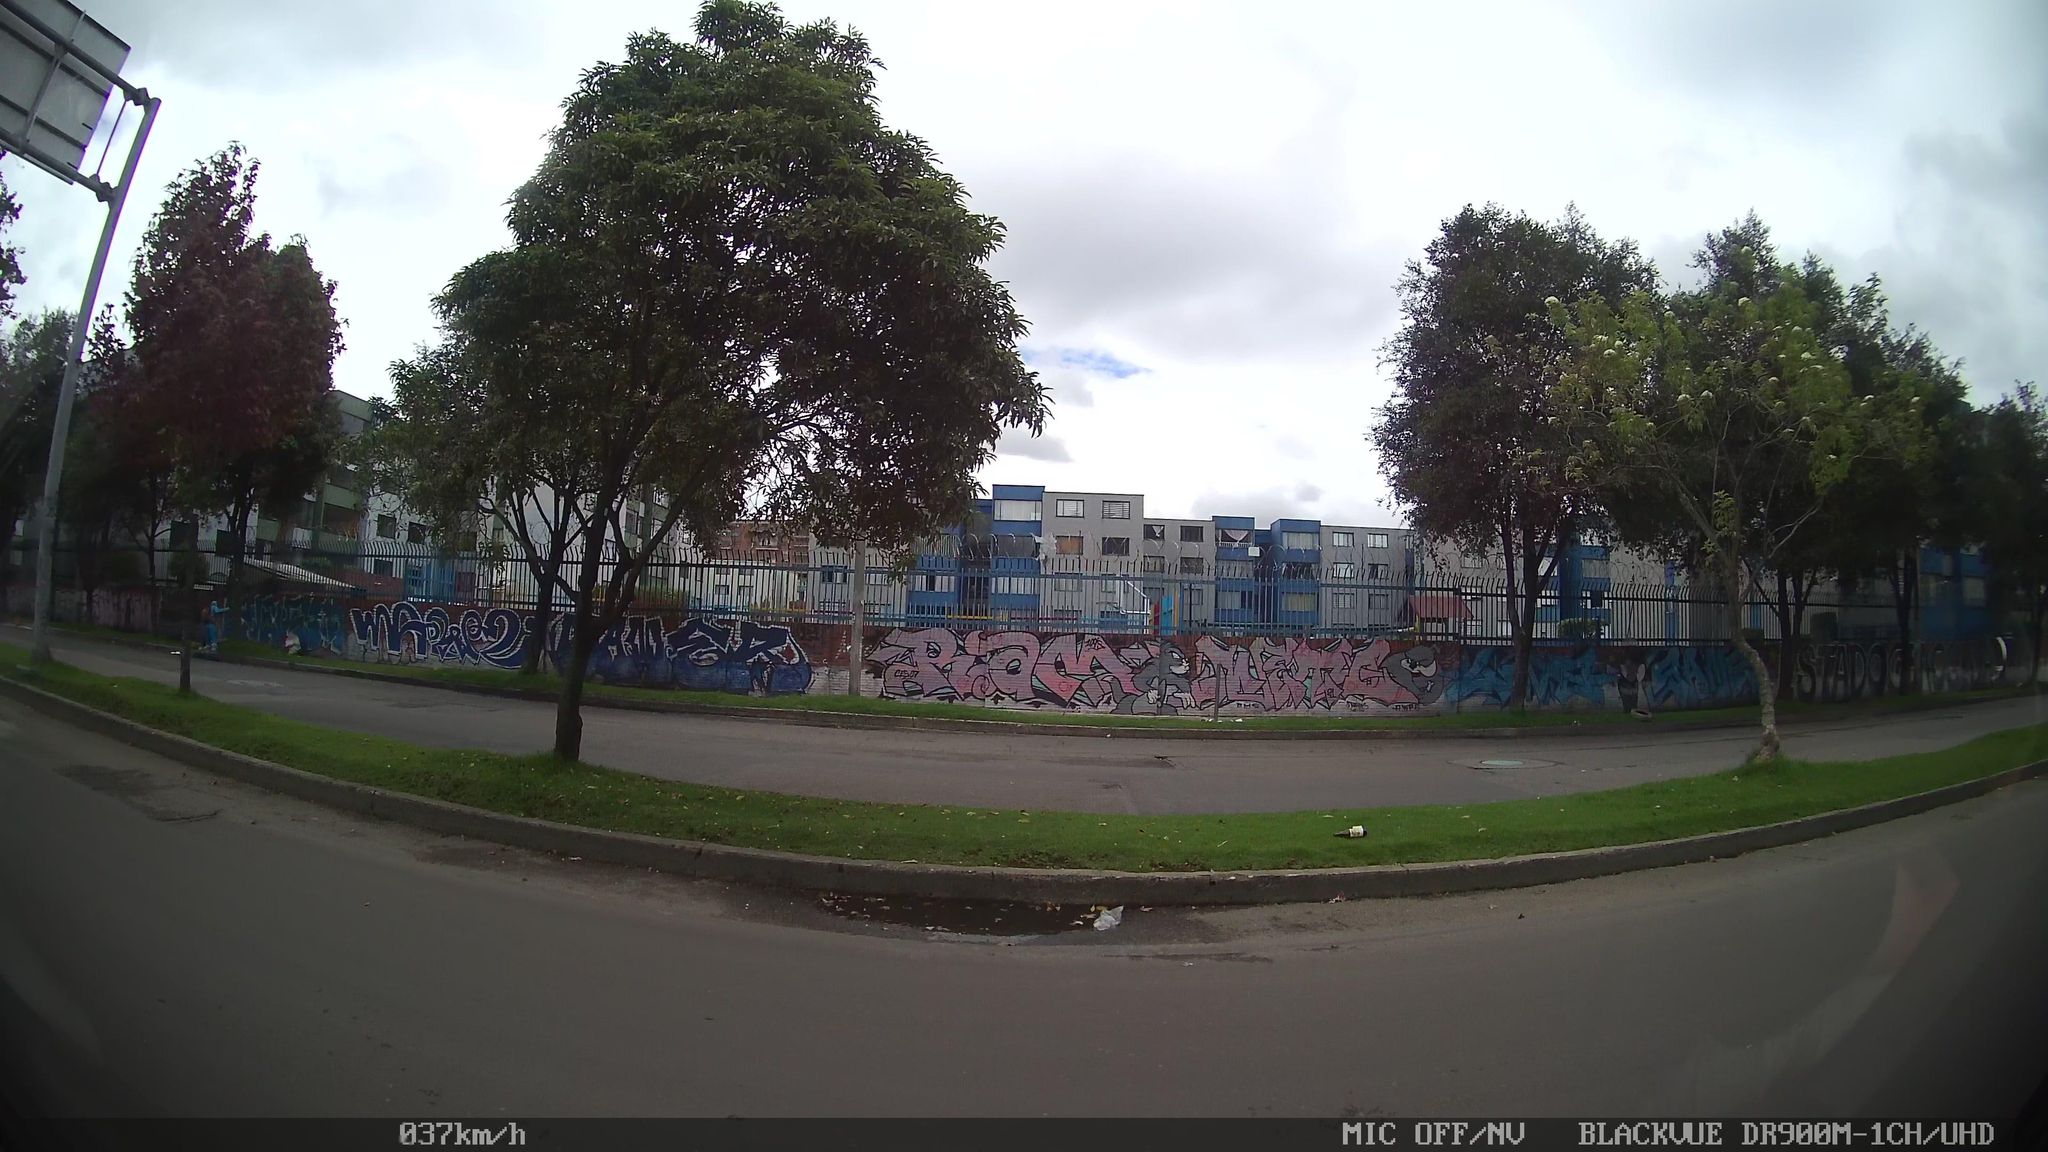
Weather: cloudy
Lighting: day
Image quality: good
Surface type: driving surface
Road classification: tertiary
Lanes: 3
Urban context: urban centre
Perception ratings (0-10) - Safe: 2.28, Lively: 0.92, Beautiful: 1.97, Boring: 3.37, Depressing: 3.53, Wealthy: 1.66